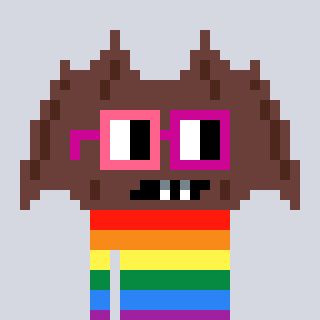
a pixel art character with square pink and red glasses, a bat-shaped head and a magenta-colored body on a cool background